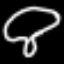
Label: mushroom